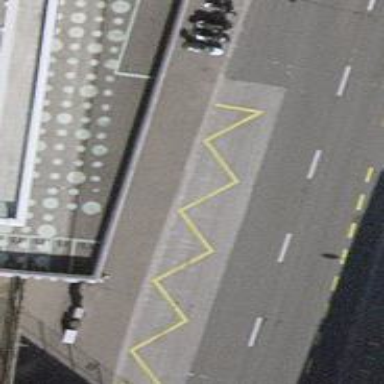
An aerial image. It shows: Bus stop with platform for public transport.